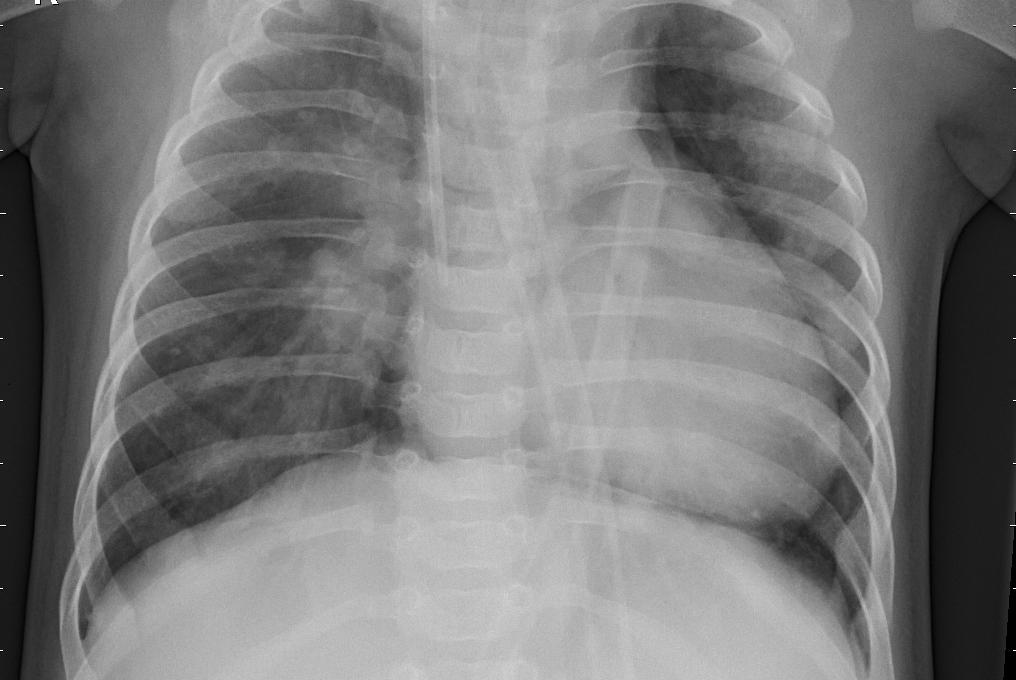
Diagnosis: PNEUMONIA